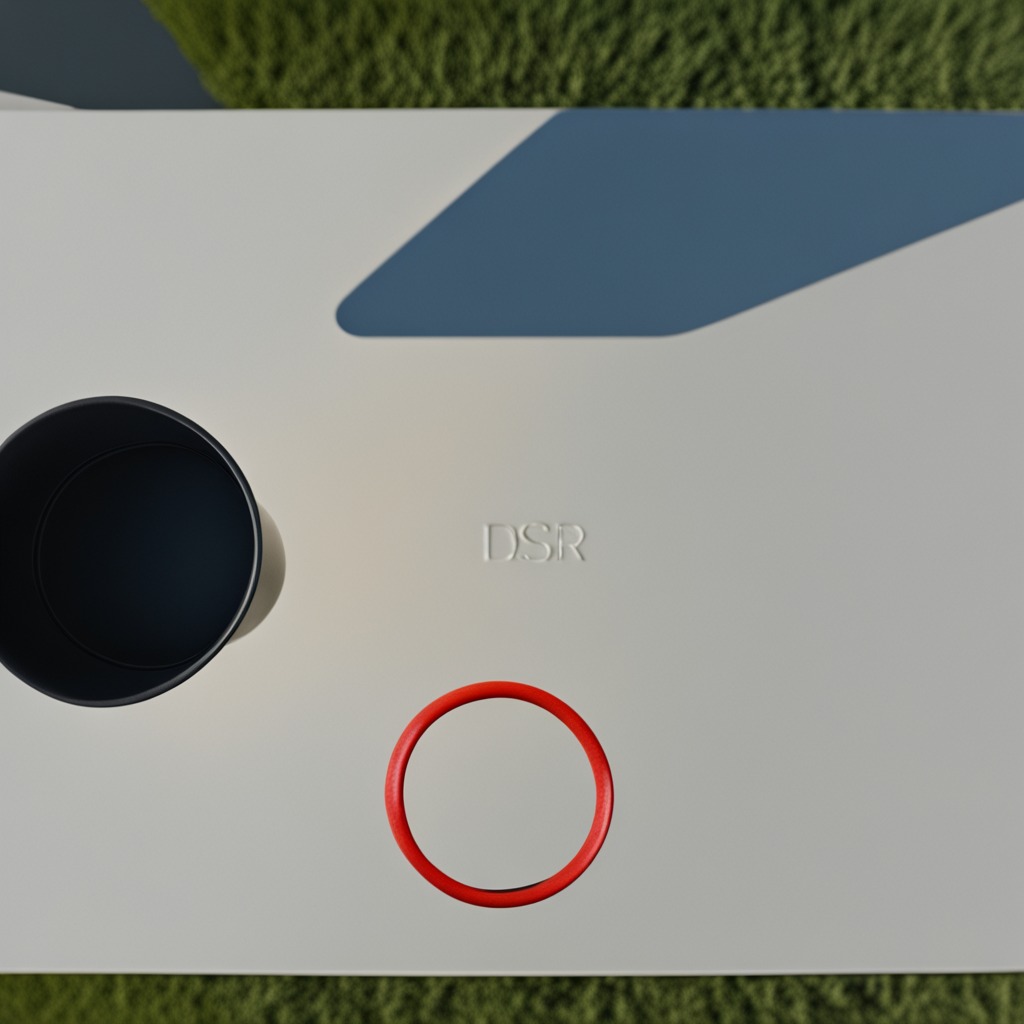
A rubber O-ring is lying on the textured surface of the utility table.